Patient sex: F
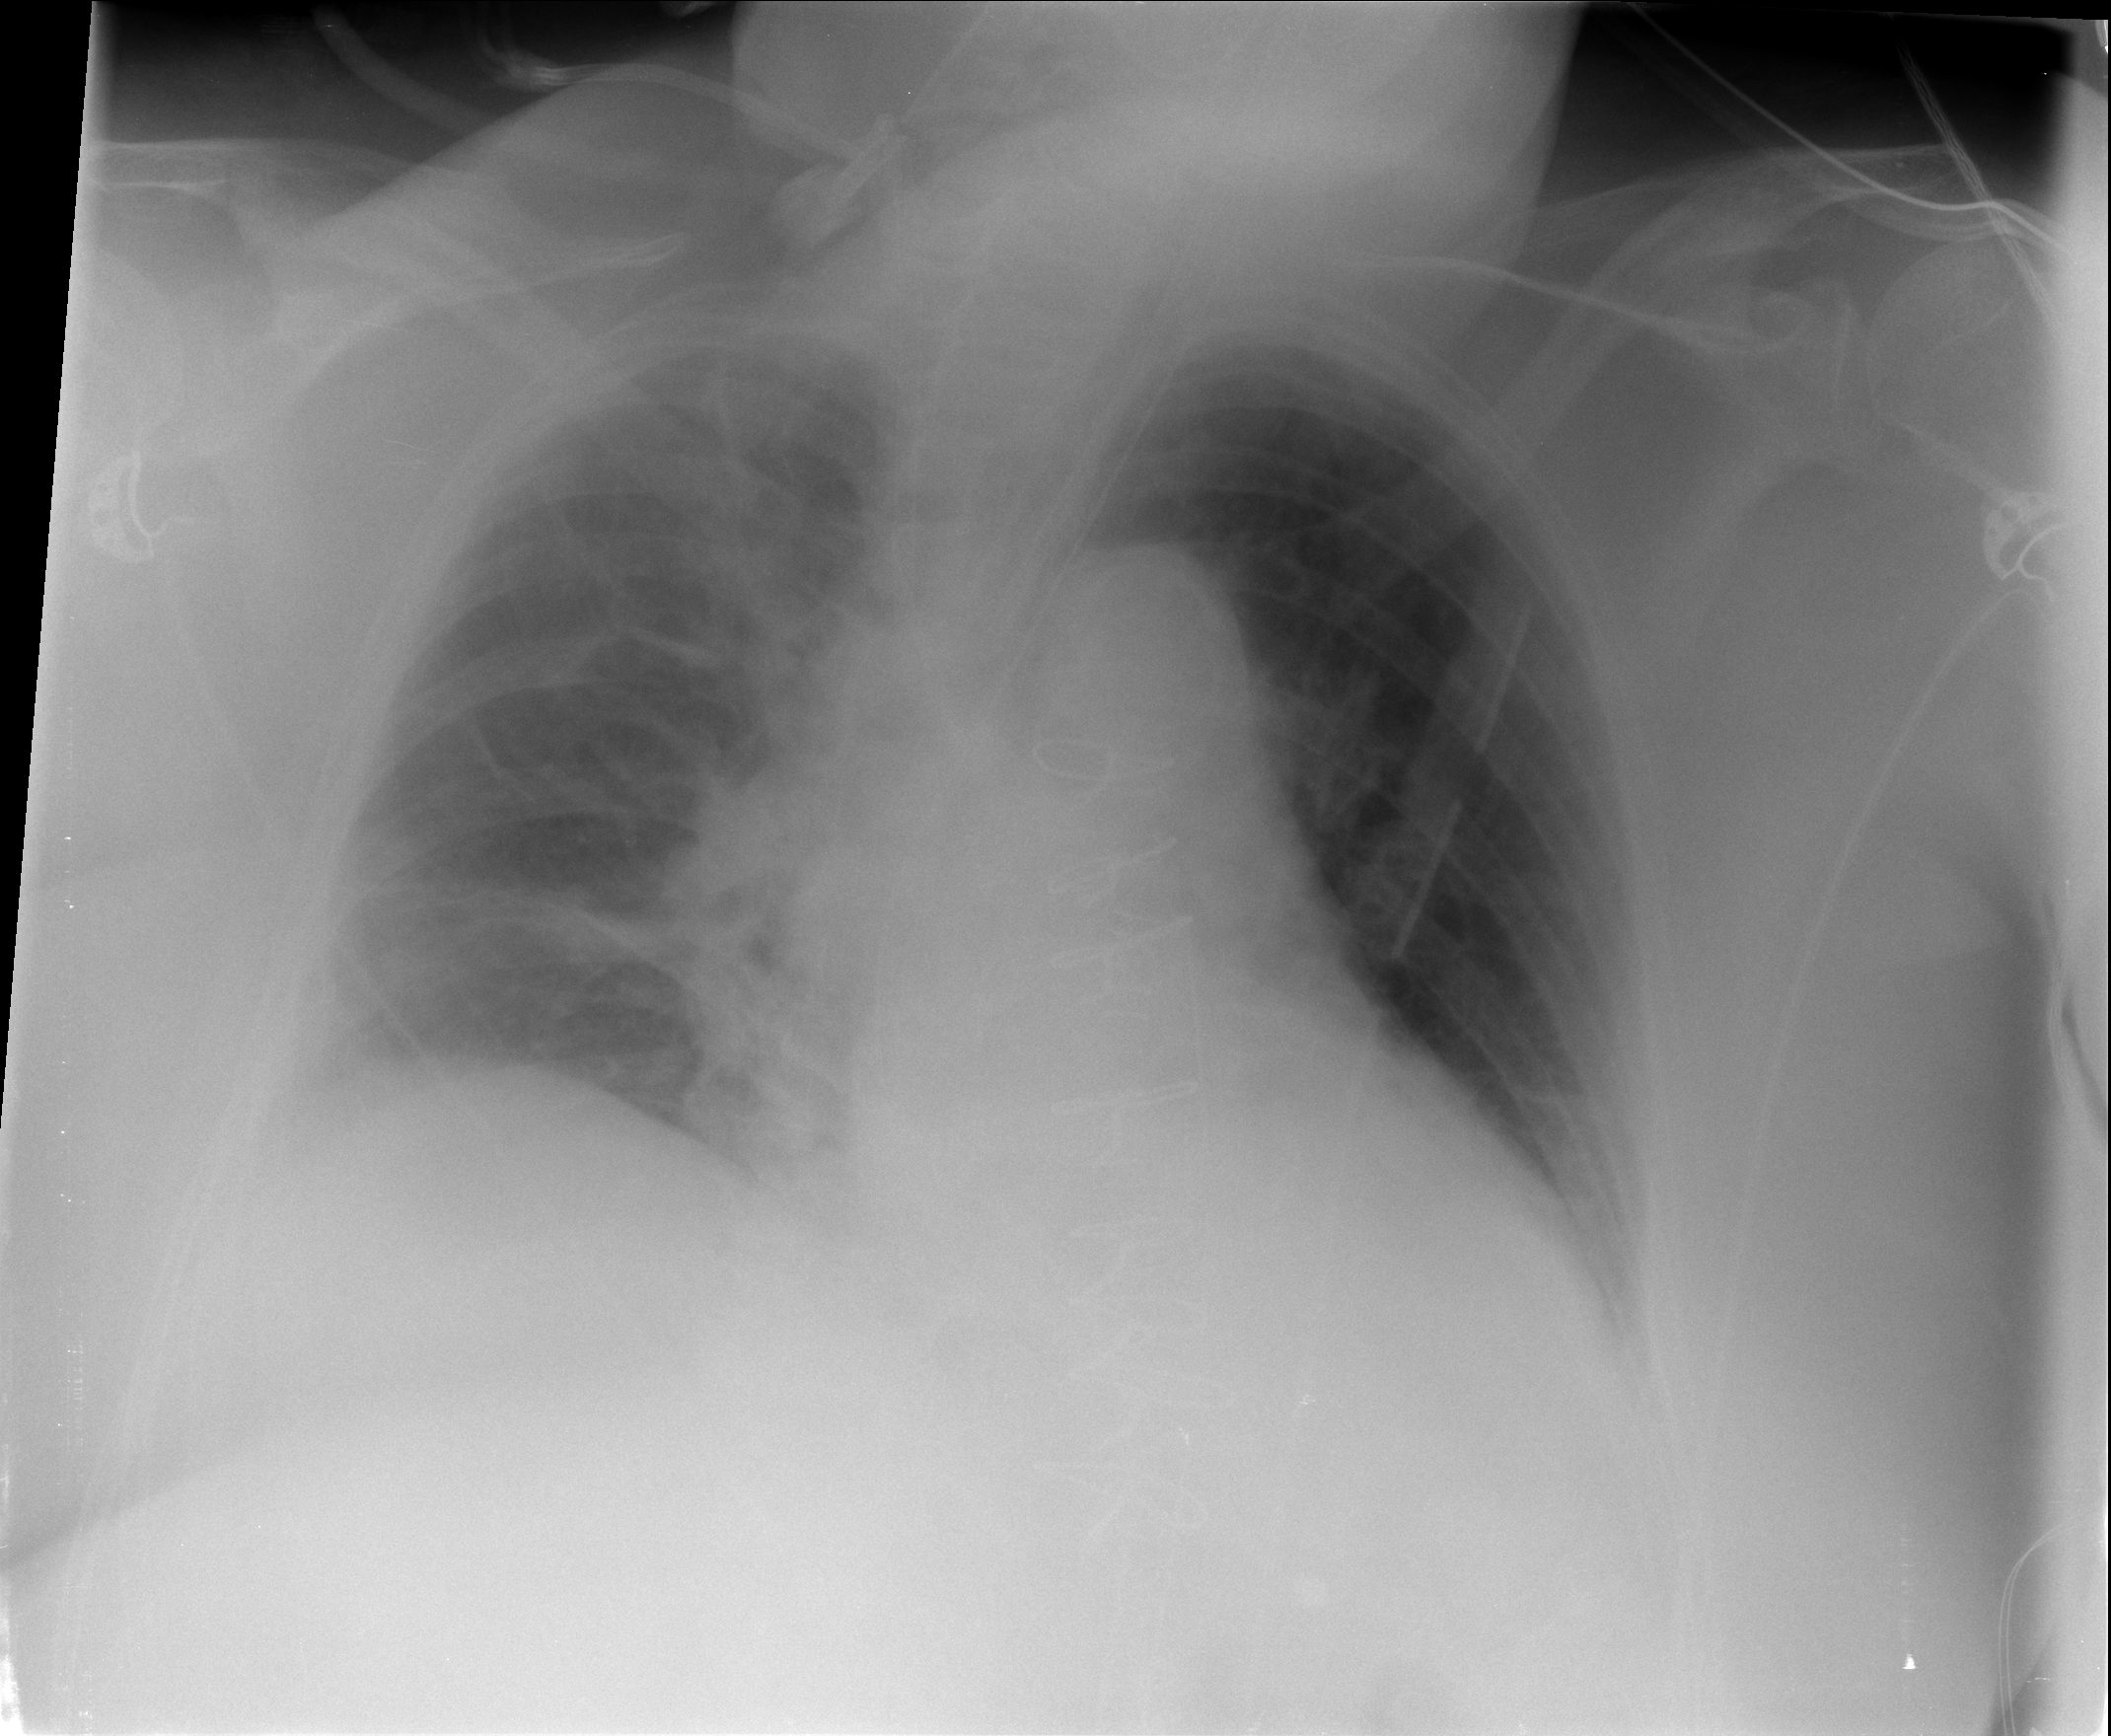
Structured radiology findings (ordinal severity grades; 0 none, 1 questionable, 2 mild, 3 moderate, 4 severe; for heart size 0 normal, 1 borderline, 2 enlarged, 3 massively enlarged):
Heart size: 2
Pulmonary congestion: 0
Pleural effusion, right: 0
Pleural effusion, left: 1
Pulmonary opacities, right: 0
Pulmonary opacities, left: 0
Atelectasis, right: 2
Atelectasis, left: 0